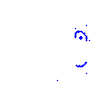
Particle: proton